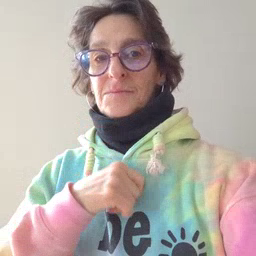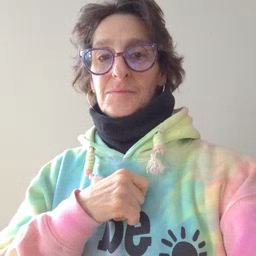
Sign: toothbrush